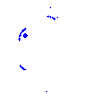
Particle: pion